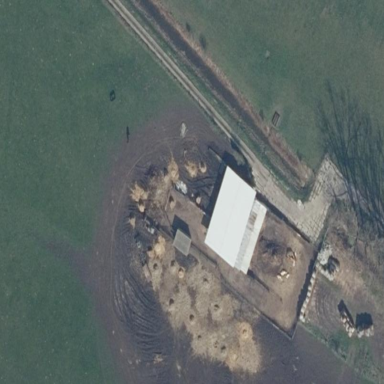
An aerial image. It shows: Farmyard area.